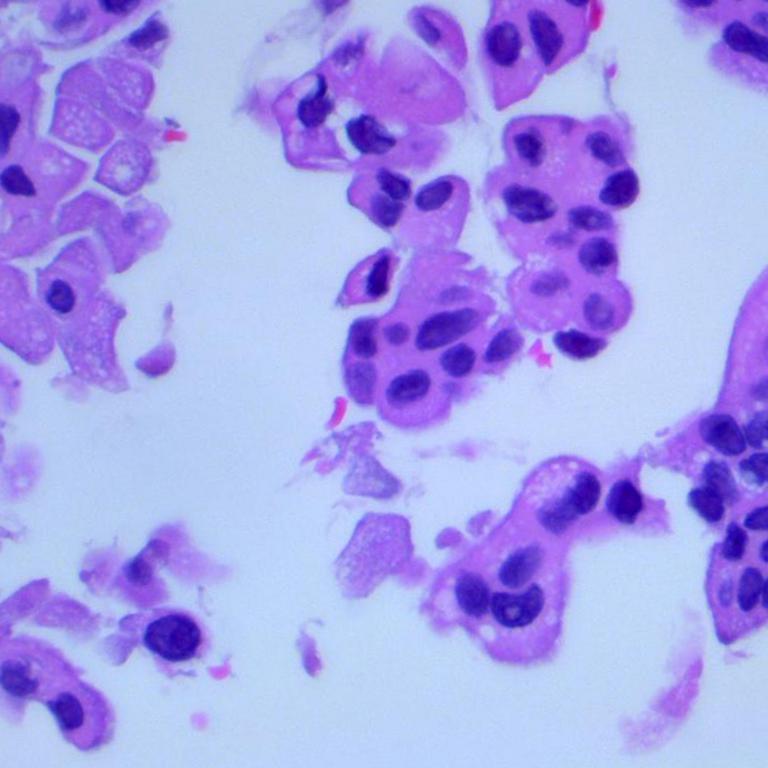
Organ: lung
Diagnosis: adenocarcinomas